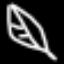
Label: leaf